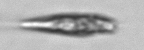
Label: Euglena